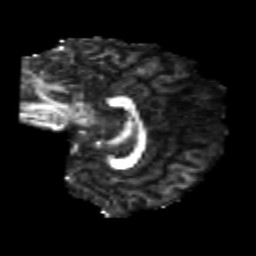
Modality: FA
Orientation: sagittal
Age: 22
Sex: female
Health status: healthy
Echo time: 0.074 s